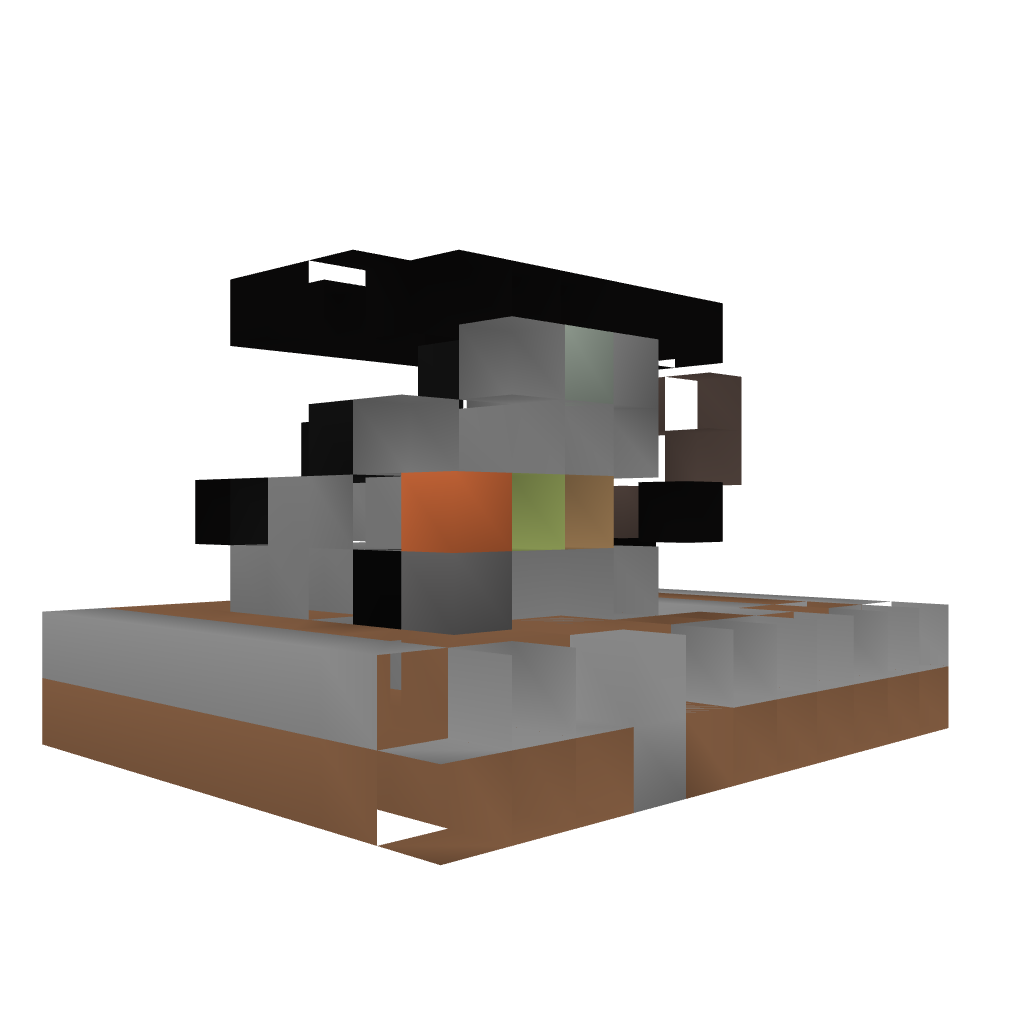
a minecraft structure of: Weather Station